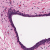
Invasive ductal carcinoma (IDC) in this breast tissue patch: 0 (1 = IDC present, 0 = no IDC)